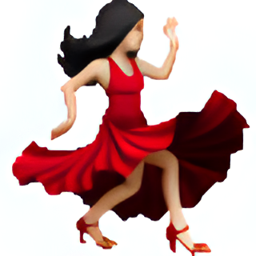
Name: dancer
Emoji: 💃🏻
Group: People & Body
Sub-group: person-activity